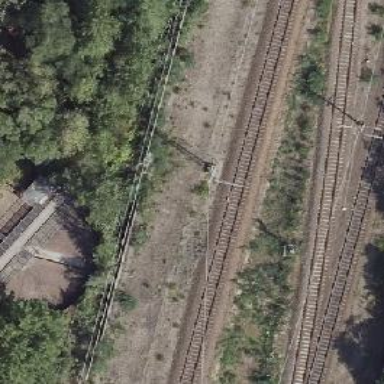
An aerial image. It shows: Contact line indicates electrification.